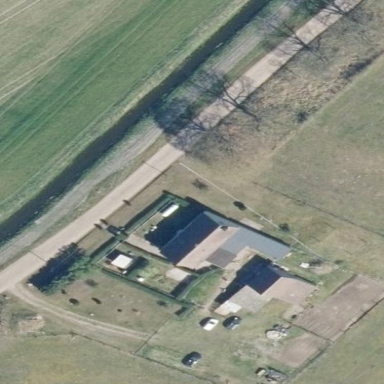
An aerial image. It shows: Farmyard area.